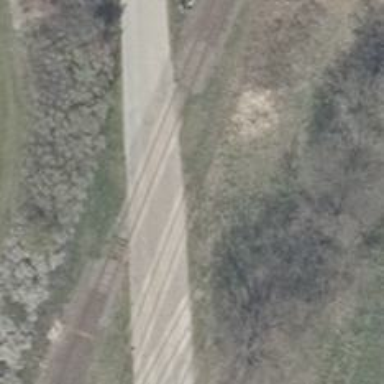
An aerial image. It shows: Abandoned railway yard.